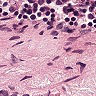
Metastatic tissue present: no